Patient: sex F, age 63
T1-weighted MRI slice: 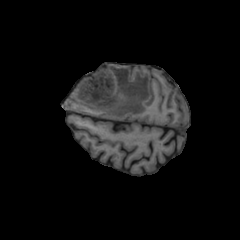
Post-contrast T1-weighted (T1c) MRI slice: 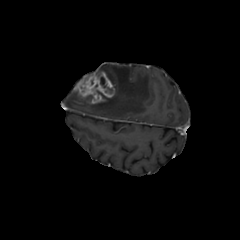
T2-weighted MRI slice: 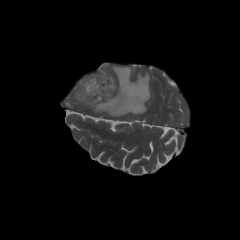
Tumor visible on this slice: yes
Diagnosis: Glioblastoma, IDH-wildtype
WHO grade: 4